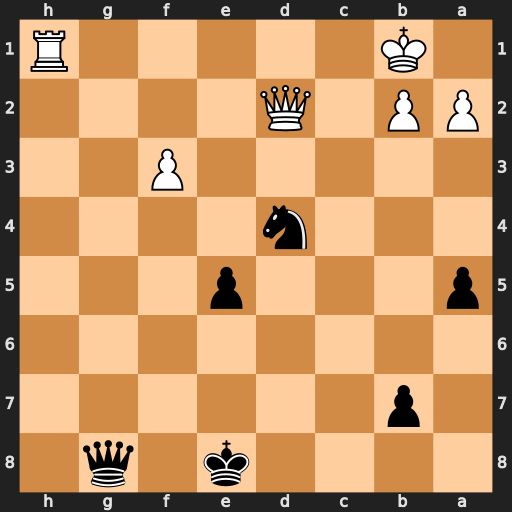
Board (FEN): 4k1q1/1p6/8/p3p3/3n4/5P2/PP1Q4/1K5R
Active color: b
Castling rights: -
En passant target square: -
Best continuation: Qg6+